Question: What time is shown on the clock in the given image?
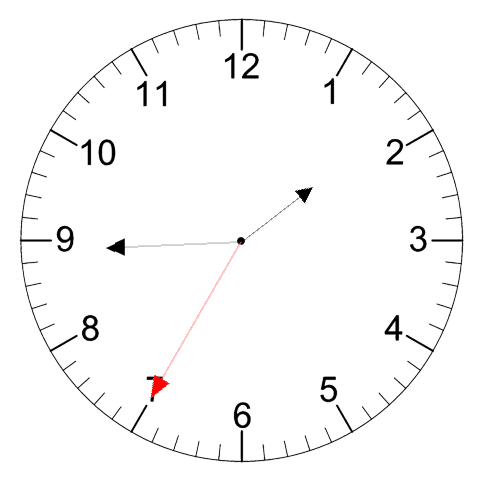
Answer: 01:44:35